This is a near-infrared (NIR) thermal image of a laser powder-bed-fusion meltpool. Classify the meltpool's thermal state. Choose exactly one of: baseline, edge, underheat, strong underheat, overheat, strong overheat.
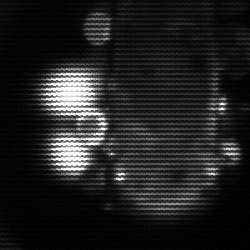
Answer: strong underheat